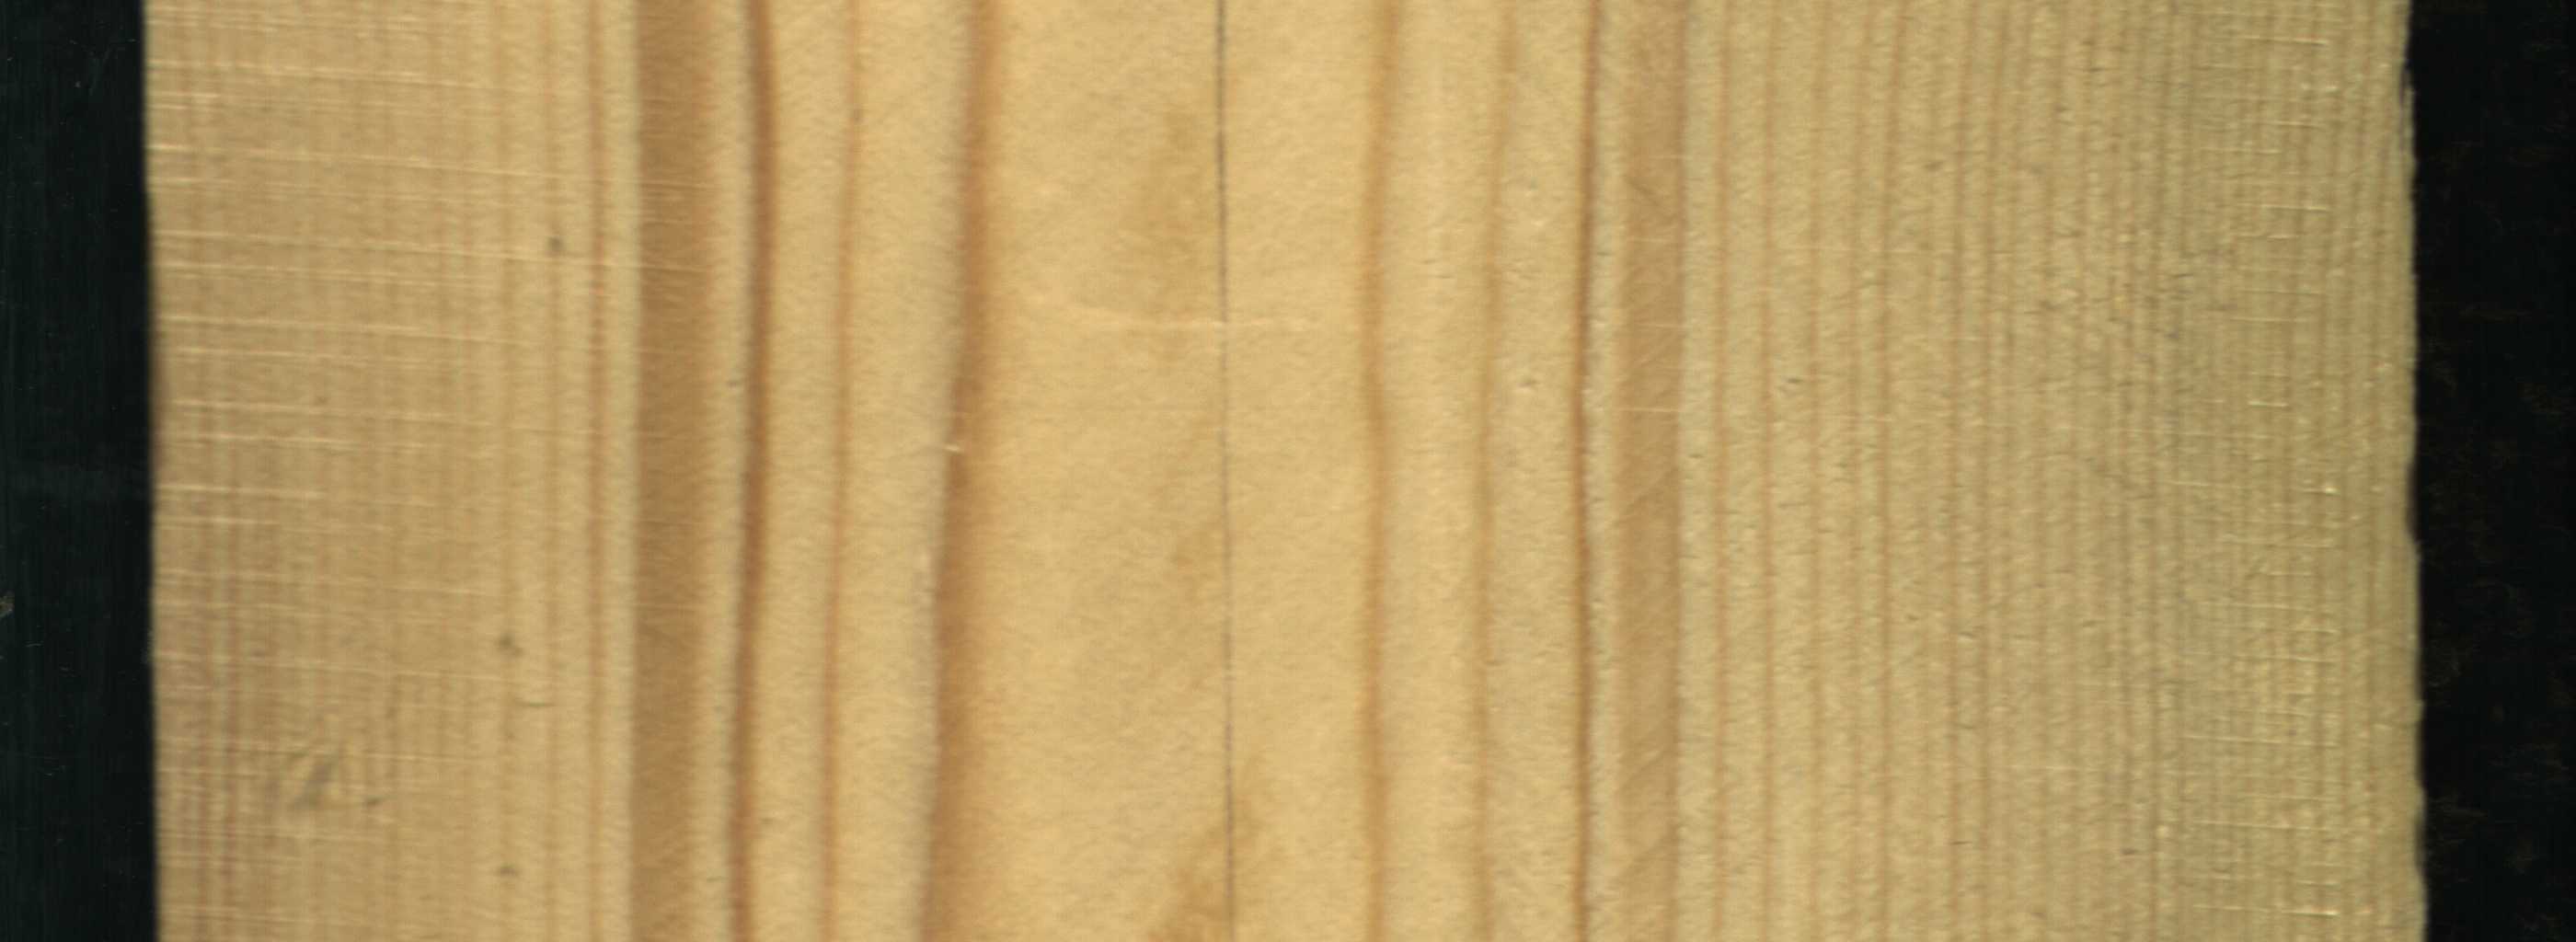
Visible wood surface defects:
Quartzity